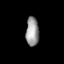
Tissue: prostate
Cell type: Myeloid cells
Senescence score: 0.7432
Nuclear area (px): 370
Mean DAPI intensity: 152.251